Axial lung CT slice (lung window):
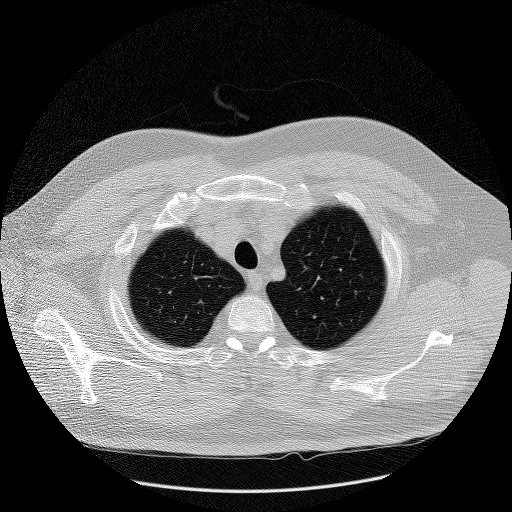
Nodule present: no